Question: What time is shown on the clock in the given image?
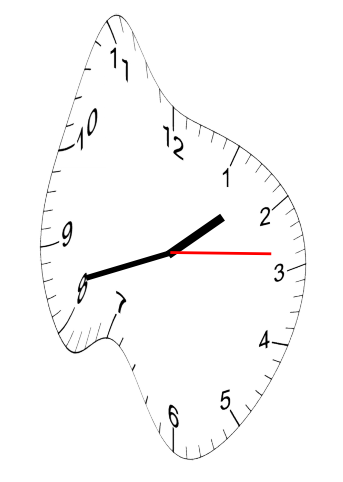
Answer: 01:42:14